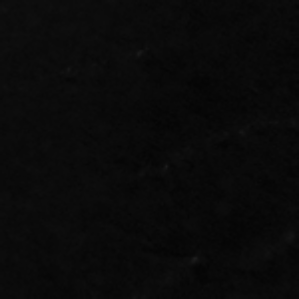
Label: frost